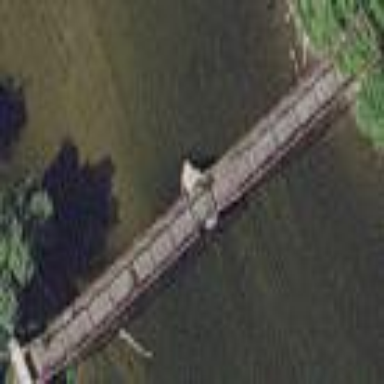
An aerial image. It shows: Abandoned man-made bridge.